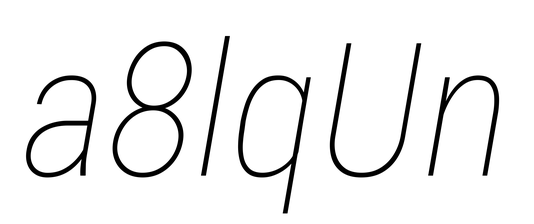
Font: Roboto-Italic_Condensed_Thin_Italic